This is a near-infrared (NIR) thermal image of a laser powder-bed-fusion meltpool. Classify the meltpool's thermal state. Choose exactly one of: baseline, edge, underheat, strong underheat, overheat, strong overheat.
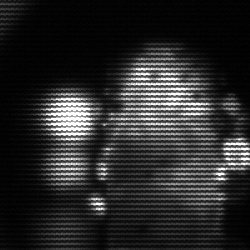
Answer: strong underheat